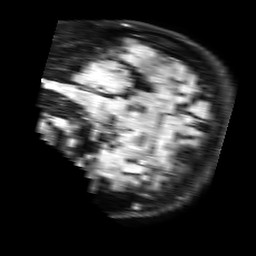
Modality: FLAIR
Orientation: sagittal
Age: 44
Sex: female
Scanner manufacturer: philips
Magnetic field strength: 1.5 T
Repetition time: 6 s
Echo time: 0.1044 s